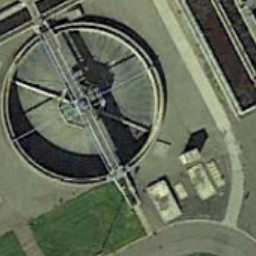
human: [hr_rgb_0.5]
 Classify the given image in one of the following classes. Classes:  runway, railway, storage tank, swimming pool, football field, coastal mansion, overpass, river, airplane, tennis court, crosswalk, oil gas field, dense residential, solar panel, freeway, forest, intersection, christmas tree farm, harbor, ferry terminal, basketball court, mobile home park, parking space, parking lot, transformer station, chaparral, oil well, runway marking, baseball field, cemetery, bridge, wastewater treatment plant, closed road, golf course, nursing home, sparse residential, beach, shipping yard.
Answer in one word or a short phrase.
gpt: wastewater treatment plant